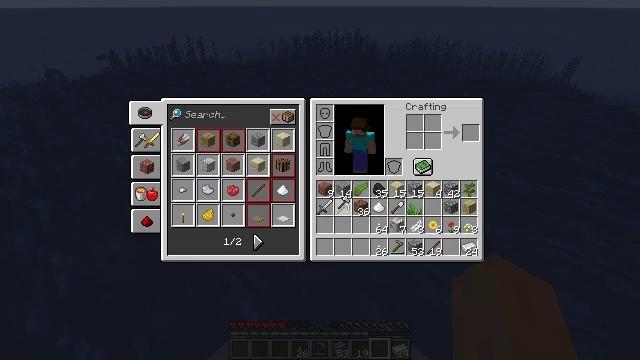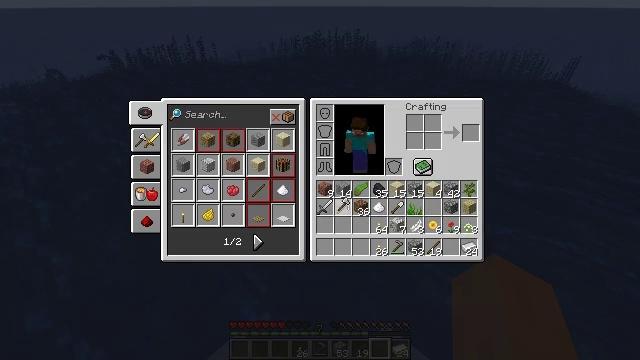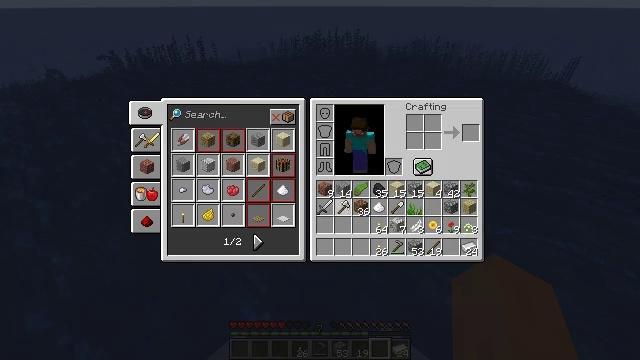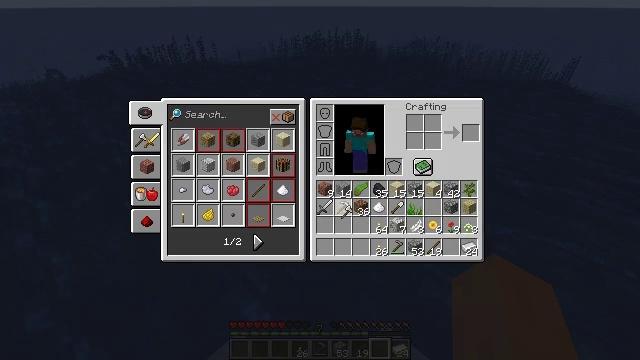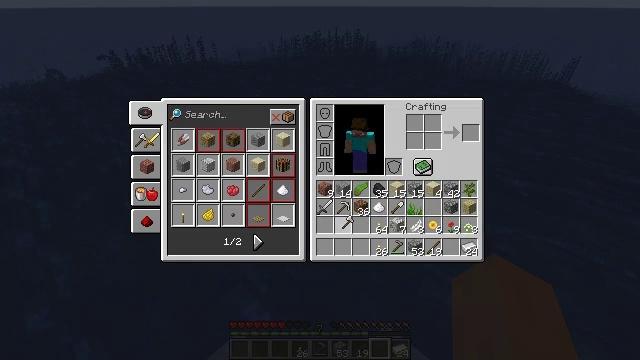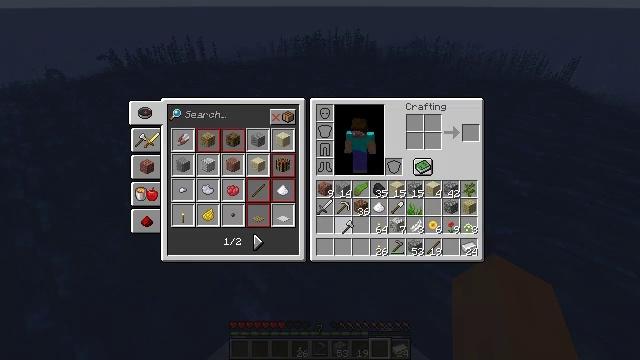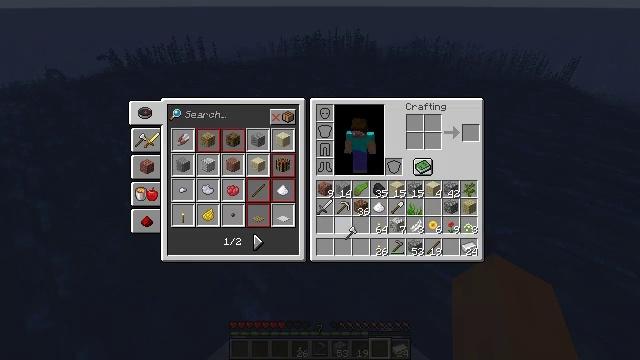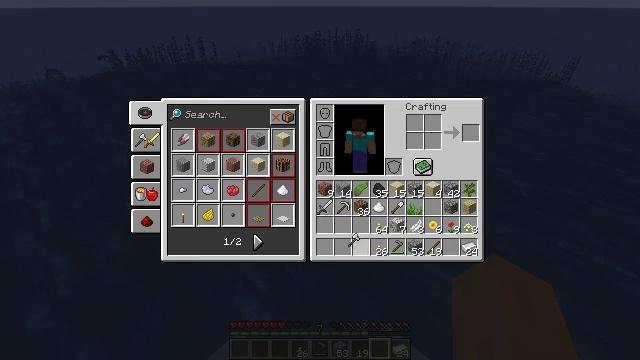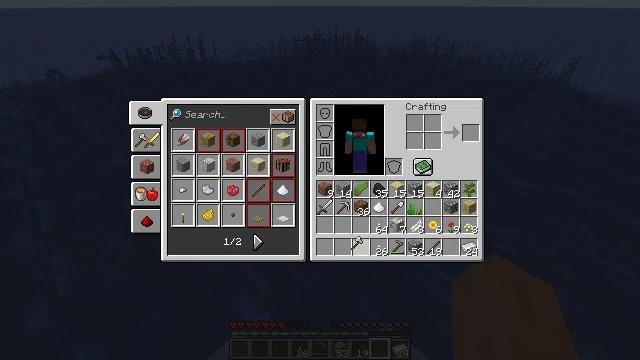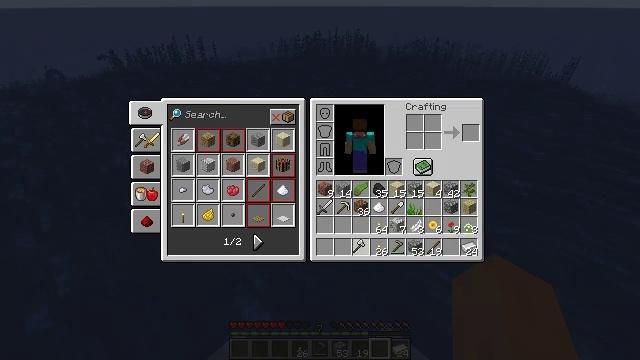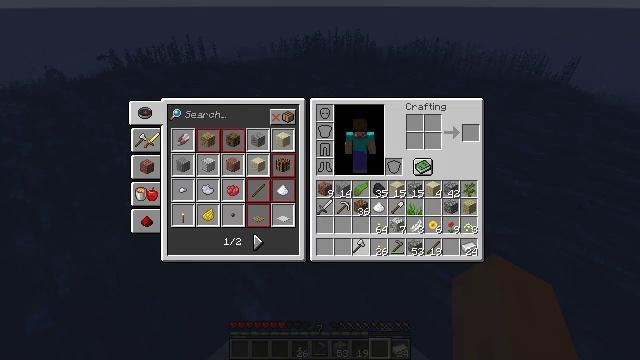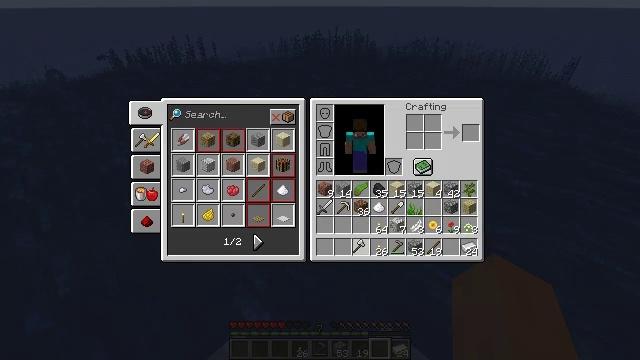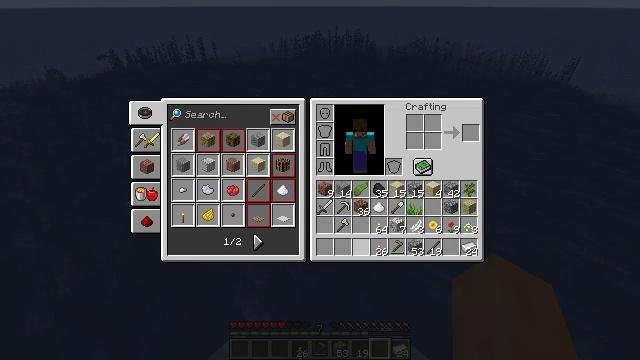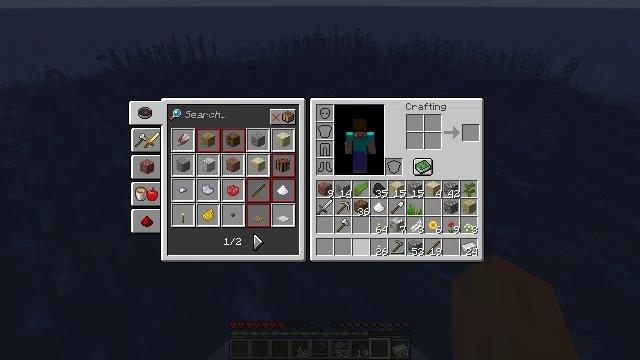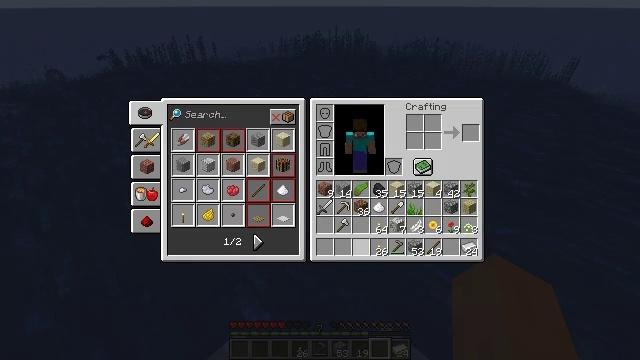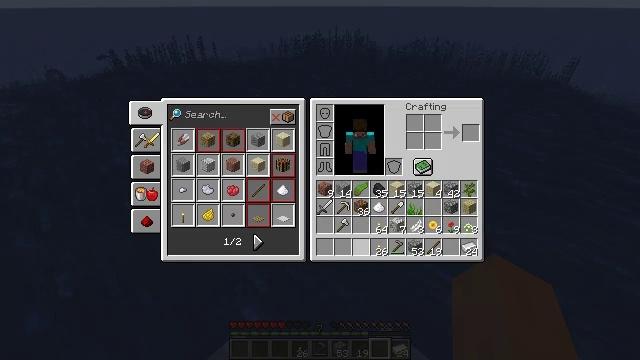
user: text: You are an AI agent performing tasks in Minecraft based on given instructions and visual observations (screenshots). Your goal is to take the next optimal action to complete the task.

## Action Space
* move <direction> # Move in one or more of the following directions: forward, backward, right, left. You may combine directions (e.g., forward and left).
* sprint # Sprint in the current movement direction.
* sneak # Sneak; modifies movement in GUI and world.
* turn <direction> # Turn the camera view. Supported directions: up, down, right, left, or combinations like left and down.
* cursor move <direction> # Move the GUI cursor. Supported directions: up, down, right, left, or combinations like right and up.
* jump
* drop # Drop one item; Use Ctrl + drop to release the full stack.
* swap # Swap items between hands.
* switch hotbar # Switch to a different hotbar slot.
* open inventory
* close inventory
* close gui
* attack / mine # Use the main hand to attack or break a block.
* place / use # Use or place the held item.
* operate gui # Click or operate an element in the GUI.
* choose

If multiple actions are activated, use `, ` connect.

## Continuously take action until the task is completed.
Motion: motion action
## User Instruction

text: Drop a stone hoe.
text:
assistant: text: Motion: operate gui
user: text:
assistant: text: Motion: operate gui
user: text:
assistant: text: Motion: operate gui
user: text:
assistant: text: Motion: cursor move down, operate gui
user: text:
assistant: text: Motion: operate gui
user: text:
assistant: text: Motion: operate gui
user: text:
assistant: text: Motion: operate gui
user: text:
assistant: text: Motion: operate gui
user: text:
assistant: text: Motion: operate gui
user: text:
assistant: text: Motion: operate gui
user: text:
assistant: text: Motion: operate gui
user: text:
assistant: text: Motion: no_op
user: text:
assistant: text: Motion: operate gui
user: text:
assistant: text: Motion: operate gui
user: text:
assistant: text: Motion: operate gui
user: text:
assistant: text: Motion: operate gui
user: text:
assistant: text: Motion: no_op
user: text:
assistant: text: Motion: no_op
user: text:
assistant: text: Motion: no_op
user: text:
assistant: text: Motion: no_op
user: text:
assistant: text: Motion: no_op
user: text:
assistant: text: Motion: cursor move up
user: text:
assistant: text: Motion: cursor move up
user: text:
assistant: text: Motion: no_op
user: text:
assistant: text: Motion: operate gui
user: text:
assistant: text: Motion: operate gui
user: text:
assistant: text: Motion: cursor move down, operate gui
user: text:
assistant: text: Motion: operate gui
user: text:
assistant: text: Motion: operate gui
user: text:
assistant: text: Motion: operate gui